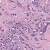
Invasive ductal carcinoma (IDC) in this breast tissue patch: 0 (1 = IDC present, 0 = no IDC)